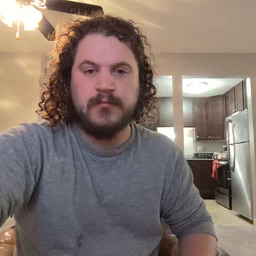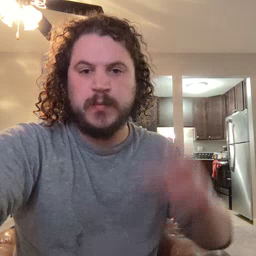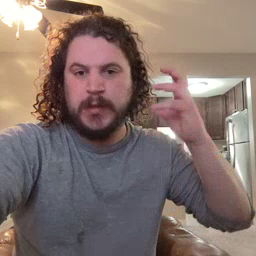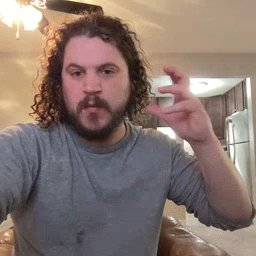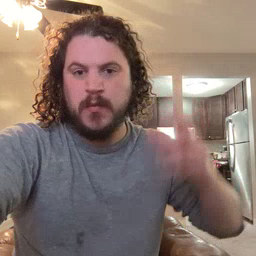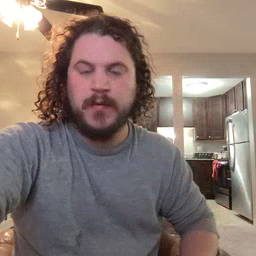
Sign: radio